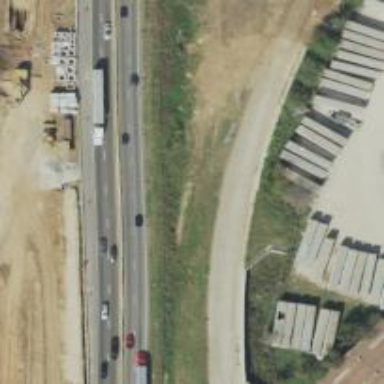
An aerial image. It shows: Secondary road with frontage road alongside.